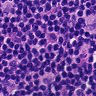
Metastatic tissue present: no